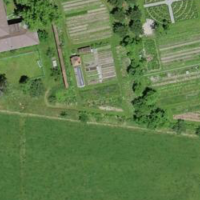
EUNIS habitat code: 55
Species observed at this site:
Veronica filiformis